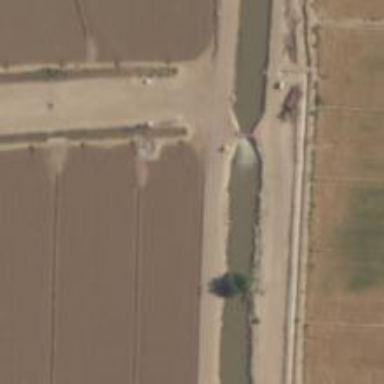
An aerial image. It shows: Sluice gate on waterway.